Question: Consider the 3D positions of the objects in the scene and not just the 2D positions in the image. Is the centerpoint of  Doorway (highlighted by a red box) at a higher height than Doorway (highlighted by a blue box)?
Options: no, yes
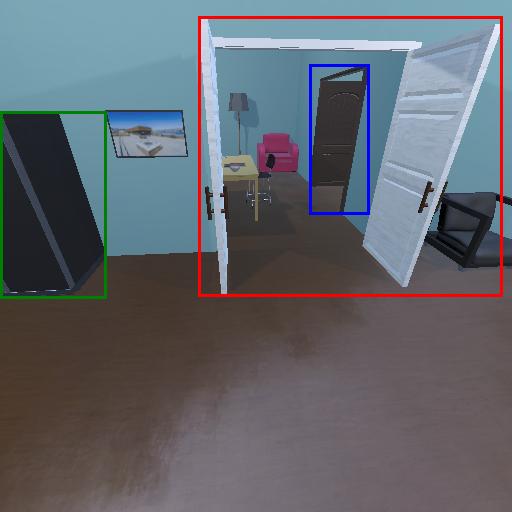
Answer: no